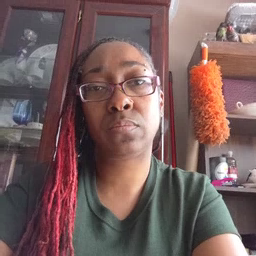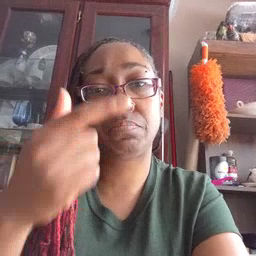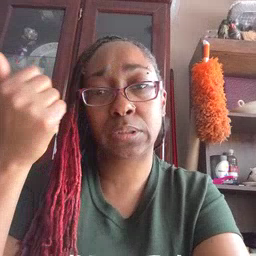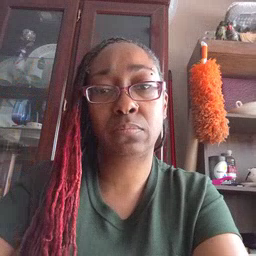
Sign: because